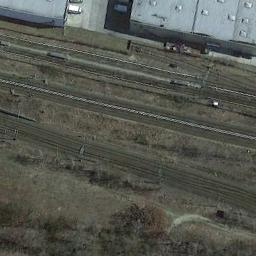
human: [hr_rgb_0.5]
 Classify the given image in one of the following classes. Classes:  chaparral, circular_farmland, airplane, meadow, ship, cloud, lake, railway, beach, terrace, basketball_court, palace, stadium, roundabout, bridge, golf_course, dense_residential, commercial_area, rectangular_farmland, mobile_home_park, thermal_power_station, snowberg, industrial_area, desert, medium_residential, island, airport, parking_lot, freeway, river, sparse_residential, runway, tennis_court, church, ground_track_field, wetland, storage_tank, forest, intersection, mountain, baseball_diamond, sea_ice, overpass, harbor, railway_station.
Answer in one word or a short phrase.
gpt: railway